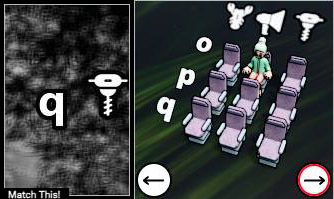
Task: seats
Answer: no